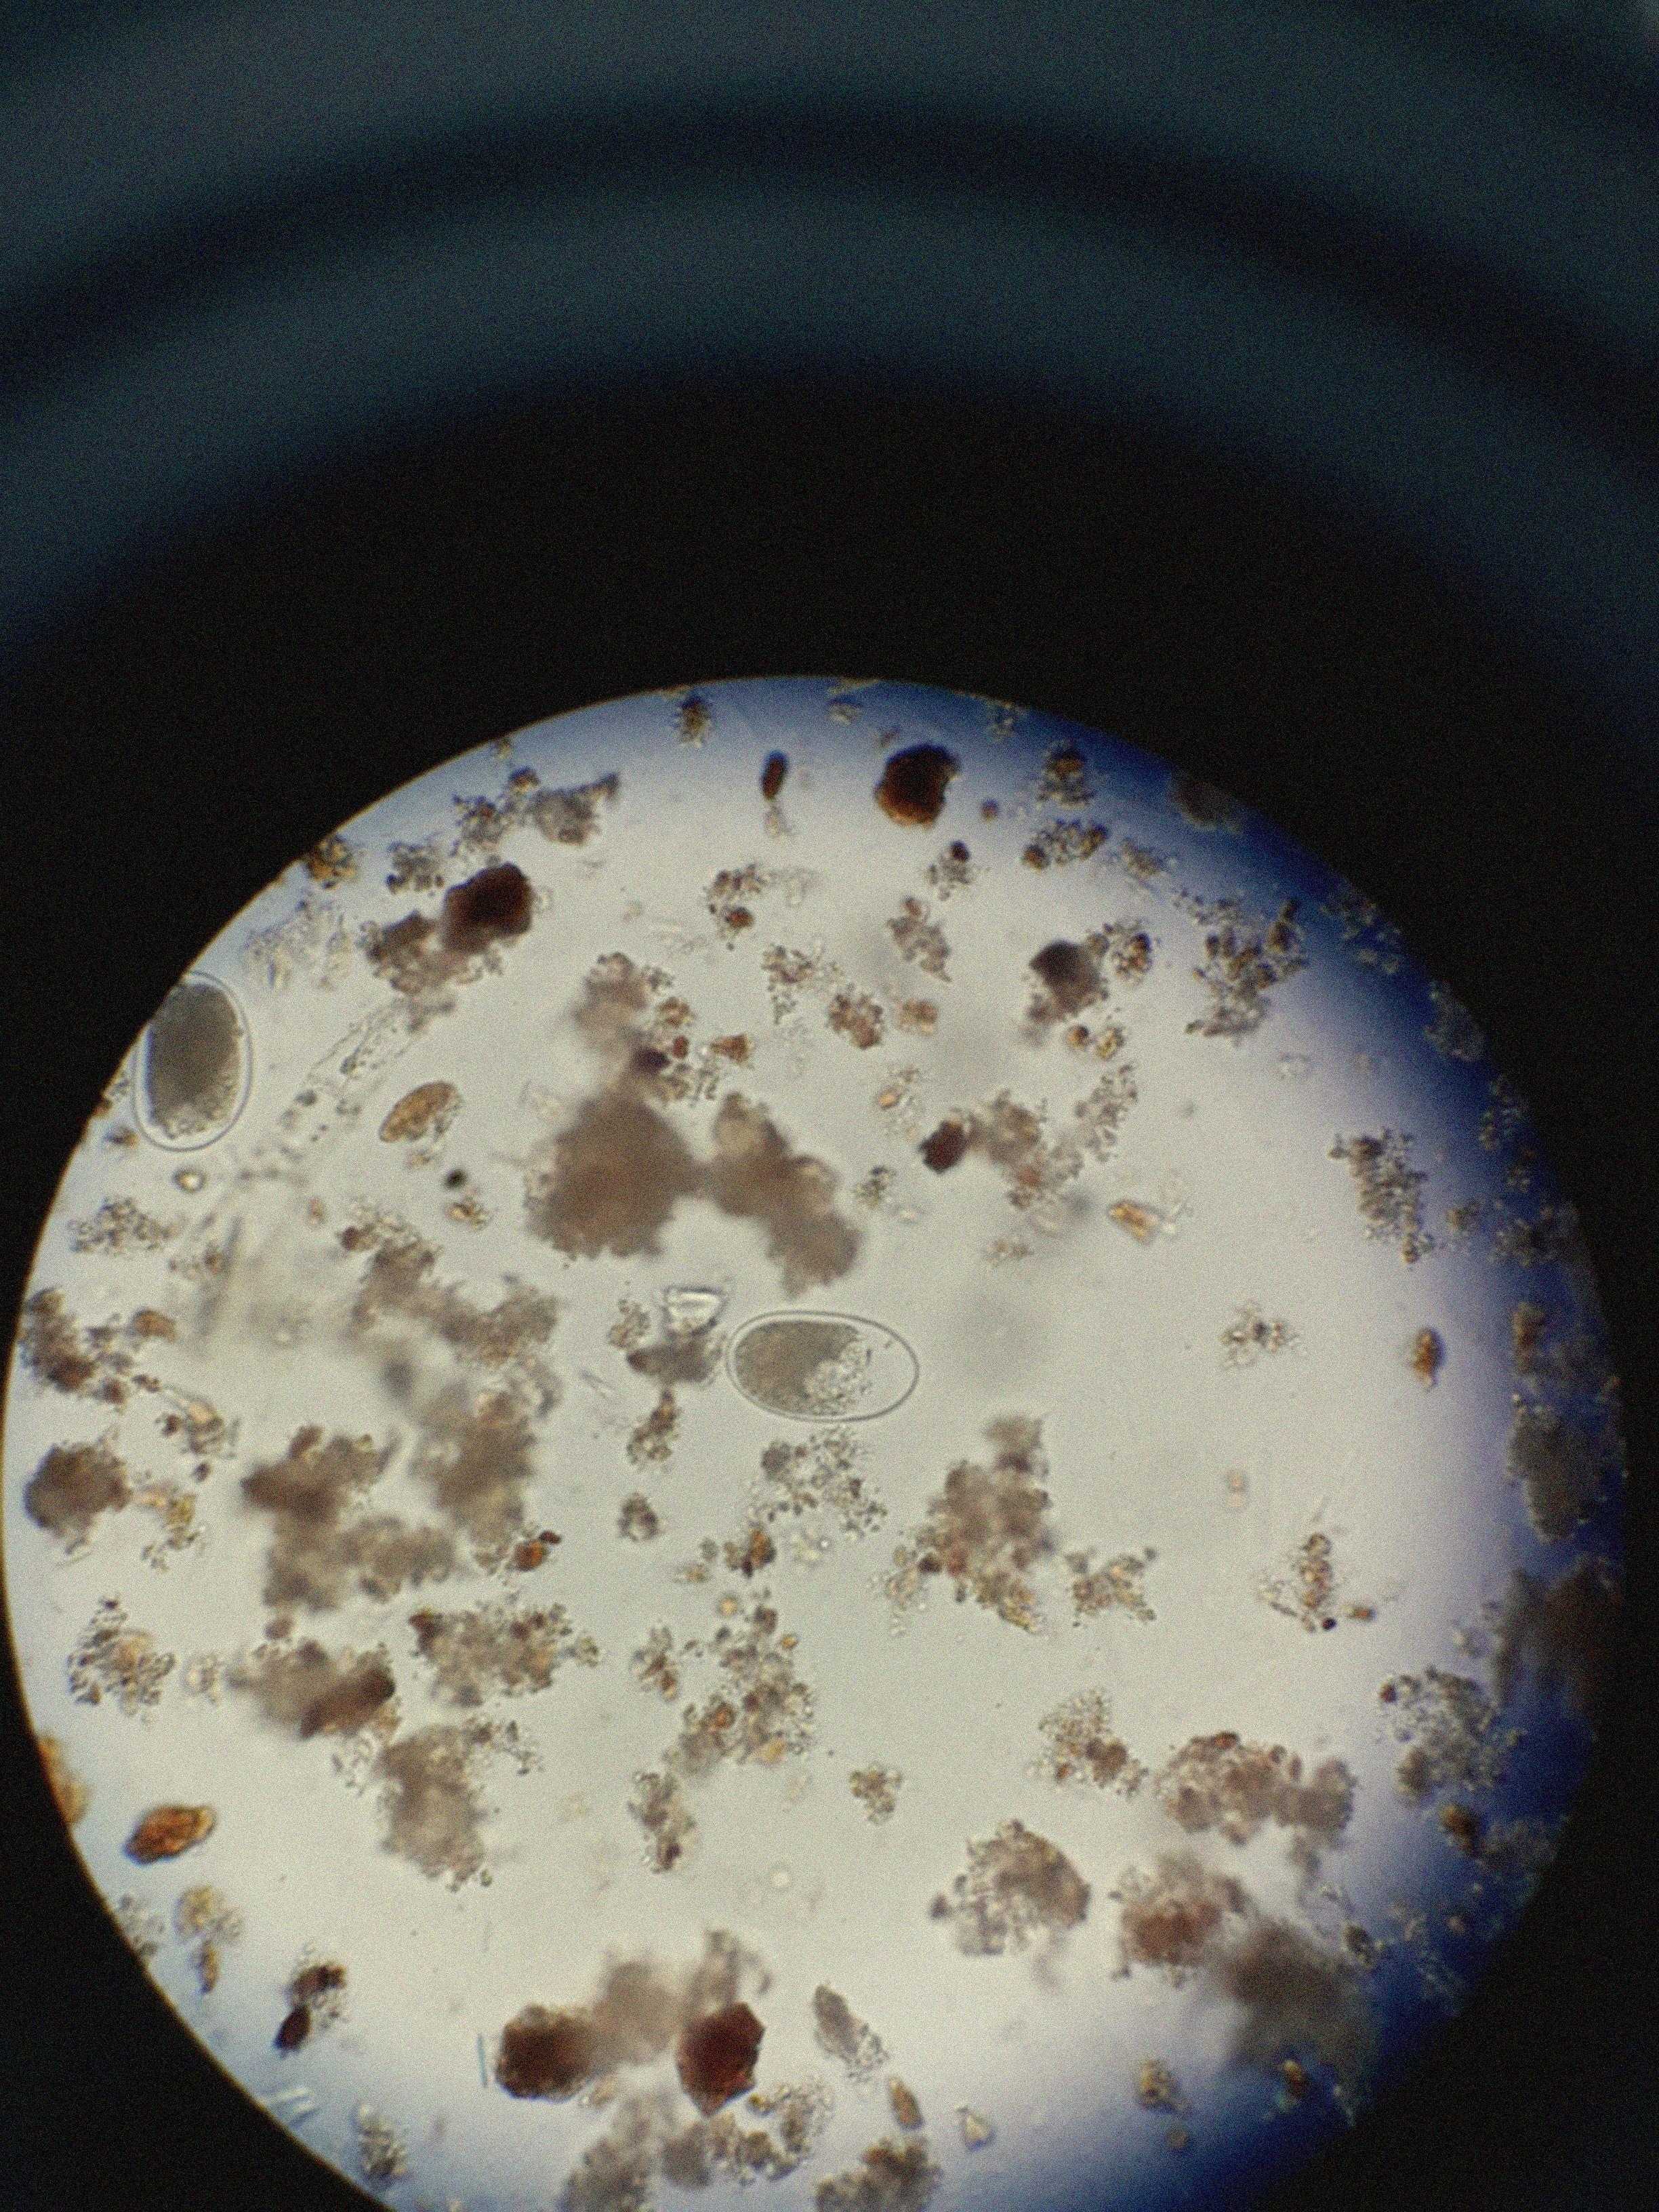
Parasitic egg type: Hookworm egg